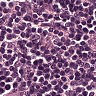
Metastatic tissue present: no